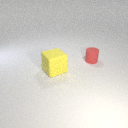
small red rubber cylinder behind large yellow rubber cube